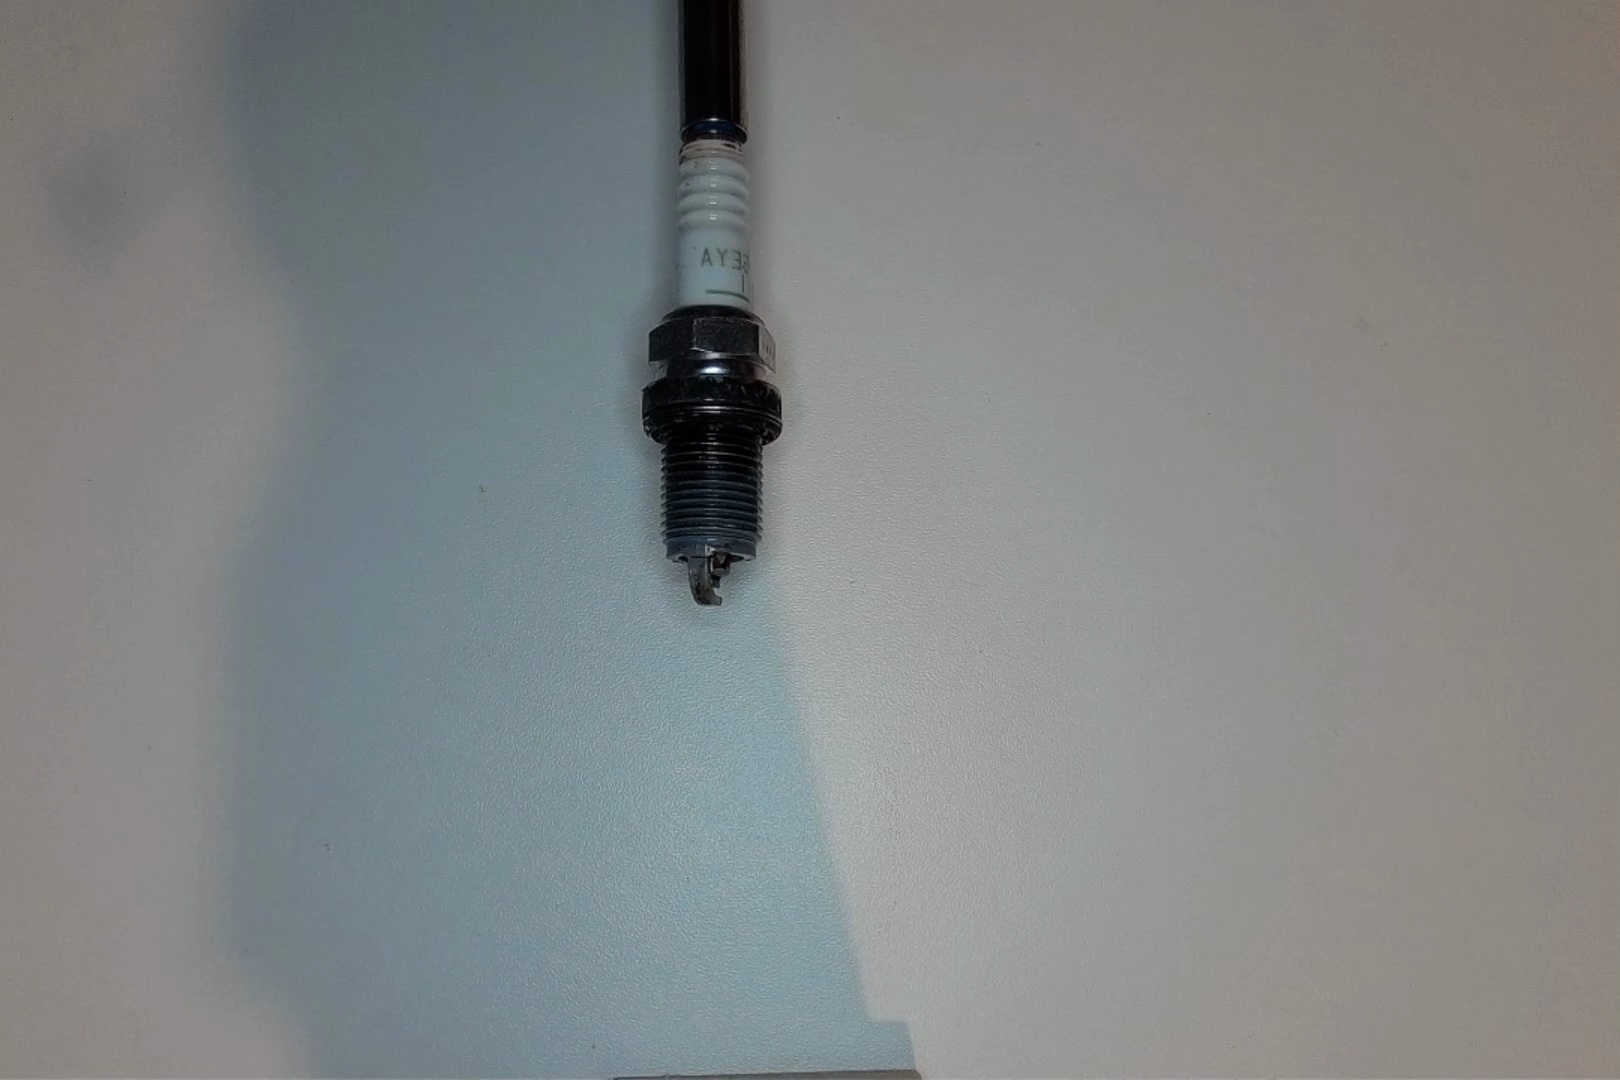
Label: anomaly